Field crop: maize
Growth stage: 2
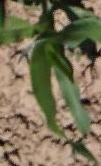
Species: maize